Field crop: maize
Growth stage: 2
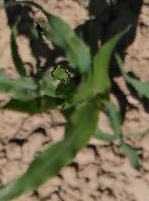
Species: maize